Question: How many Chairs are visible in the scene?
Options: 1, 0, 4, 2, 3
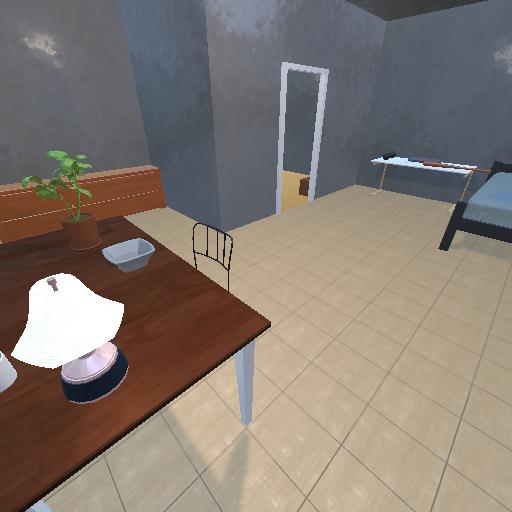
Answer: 1